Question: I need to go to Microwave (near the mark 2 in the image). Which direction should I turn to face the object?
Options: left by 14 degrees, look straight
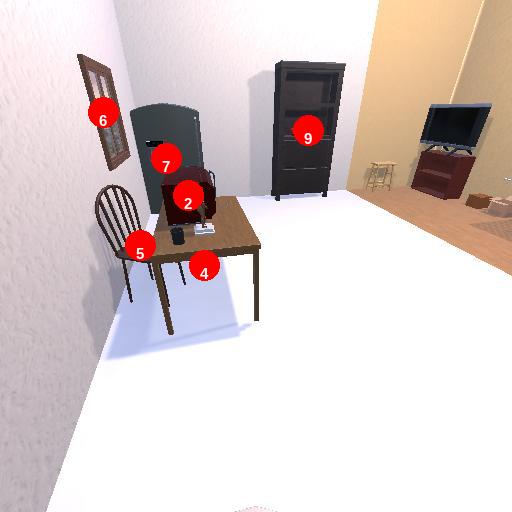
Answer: left by 14 degrees